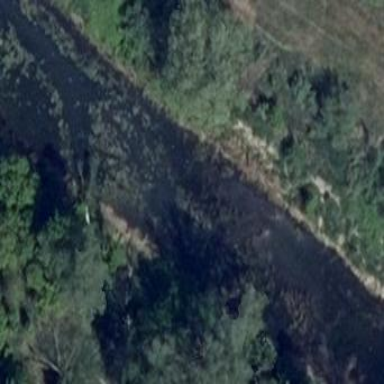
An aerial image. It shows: Oxbow water feature in natural setting.